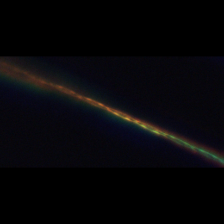
Taxon: Psuedo-nitzschia
Group: Diatoms